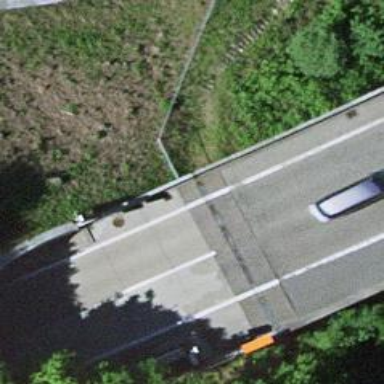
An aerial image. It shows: Asphalt motorway.